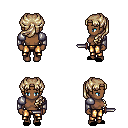
a pixel art fantasy rpg character, female body template, human, dark skin, steel arm armor, gold greaves, white blonde princess hairstyle, black slippers, dagger, four views (front, back, left, right), 2x2 character sprite sheet, small pixel art, hard edges, no anti-aliasing